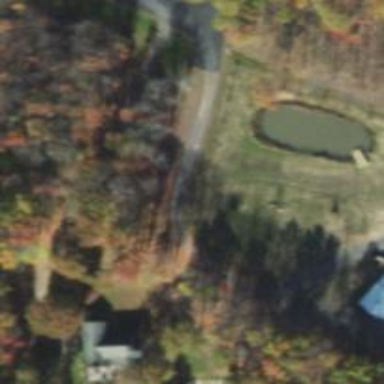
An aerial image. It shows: Driveway leading to service road.